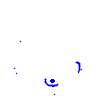
Particle: kaon